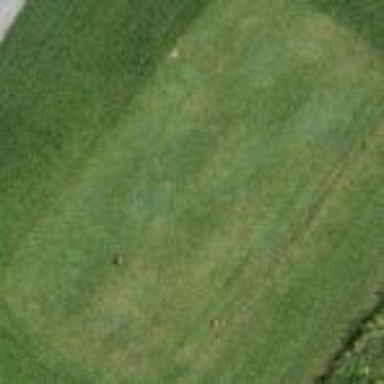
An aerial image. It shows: Golf tee.